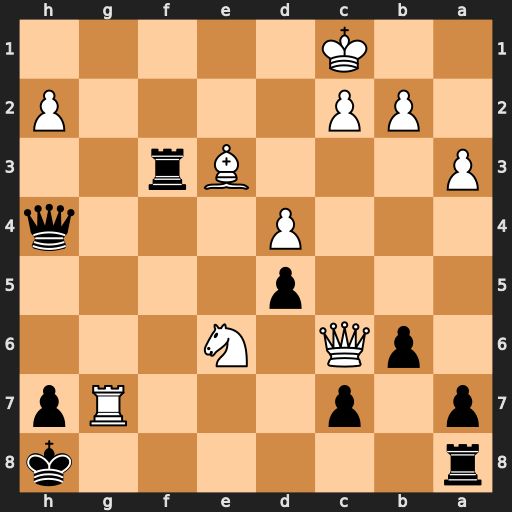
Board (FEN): r6k/p1p3Rp/1pQ1N3/3p4/3P3q/P3Br2/1PP4P/2K5
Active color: b
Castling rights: -
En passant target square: -
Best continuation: Qe1#